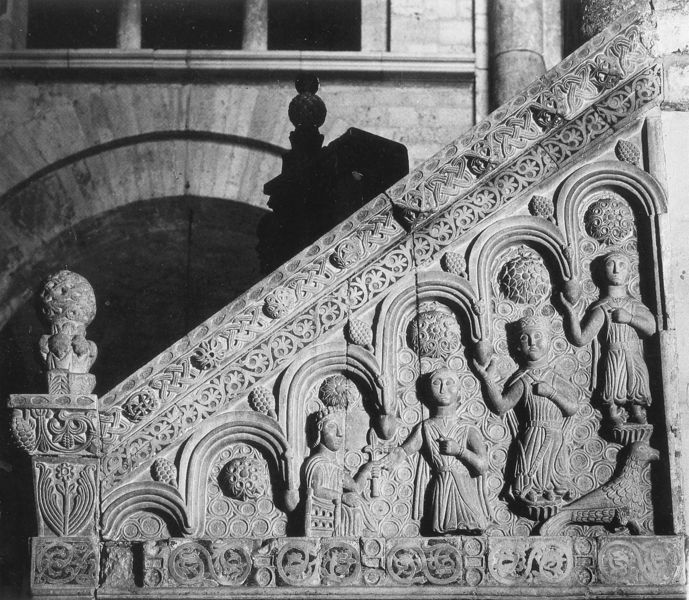
Titel: Kanzel im Dom S. Valentino, Bitonto
Standort: Bitonto, Dom S. Valentino (EU - I - Apulien)
Schlagwörter: vogel, hund, knoten, figuren, treppe, ornamente, geländer, stufe, stufen, torbogen, treppengeländer, zierde, stiegen, steintreppe